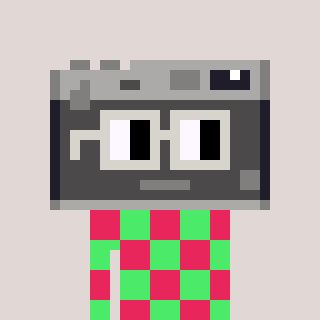
a pixel art character with square light gray glasses, a camera-shaped head and a teal-colored body on a warm background